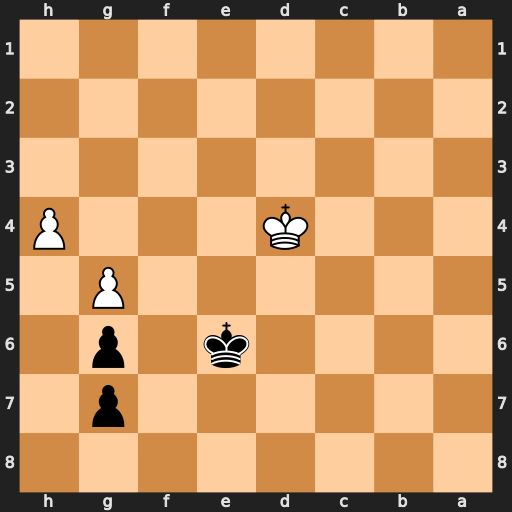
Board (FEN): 8/6p1/4k1p1/6P1/3K3P/8/8/8
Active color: b
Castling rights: -
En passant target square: -
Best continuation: Kf5 Kd5 Kg4